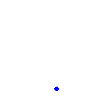
Particle: pion